Aerial crown-view tile of a tropical tree (Barro Colorado Island, Panama), acquired 20241112:
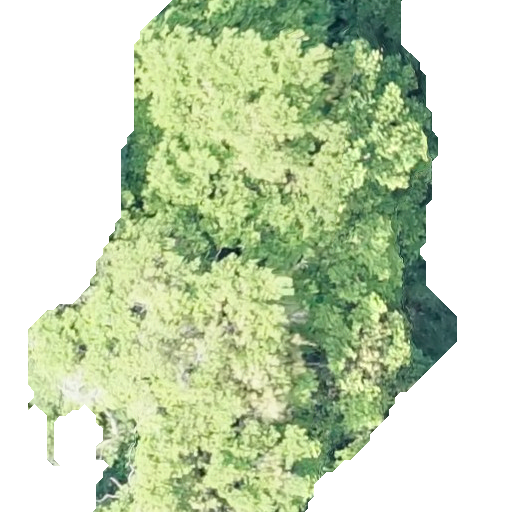
Species: Terminalia amazonia
GBIF accepted scientific name: Terminalia amazonica
Crown area: 297.896 m²